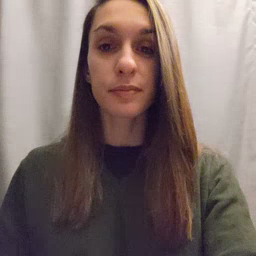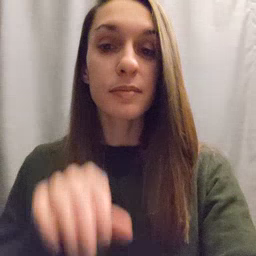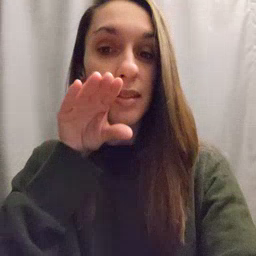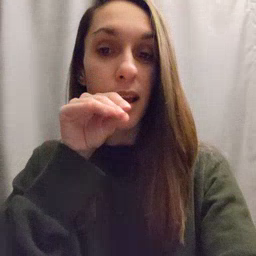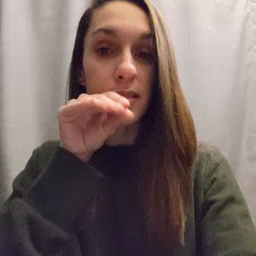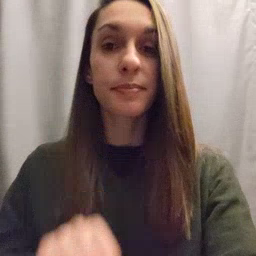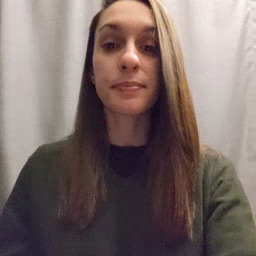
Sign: goose